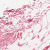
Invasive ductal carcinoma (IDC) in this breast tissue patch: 0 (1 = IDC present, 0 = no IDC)